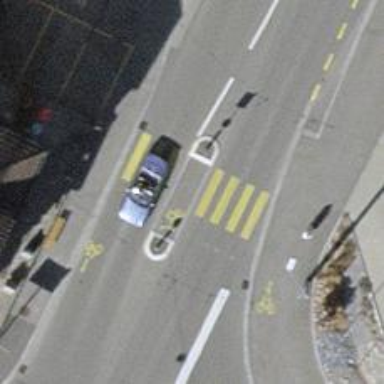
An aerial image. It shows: Zebra crossing with crossing island.